Brain MRI, t1w sequence, axial 2D slice.
Patient: age 28, sex M, weight 95 kg, height 1.95 m
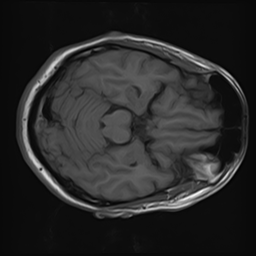